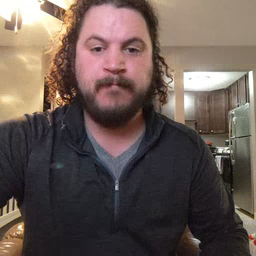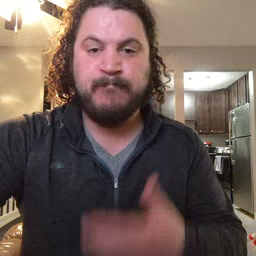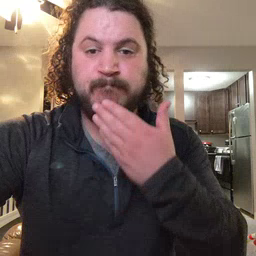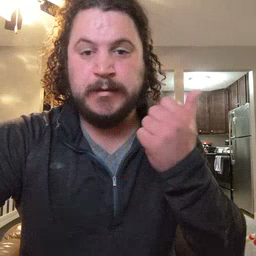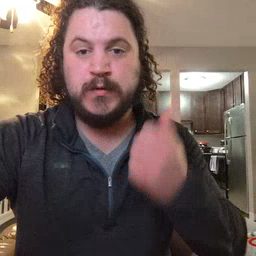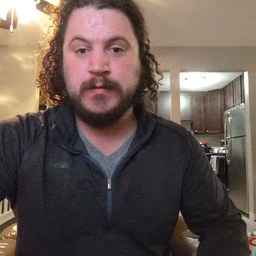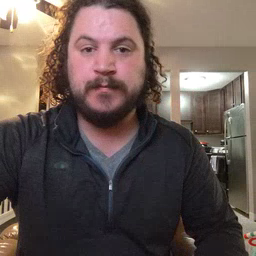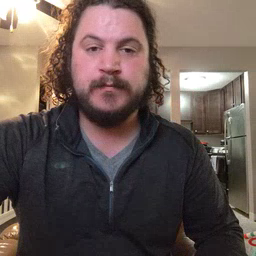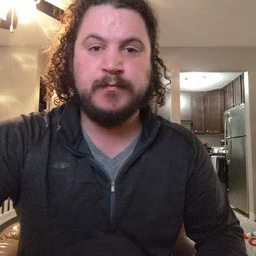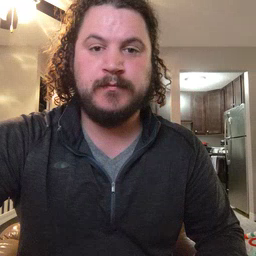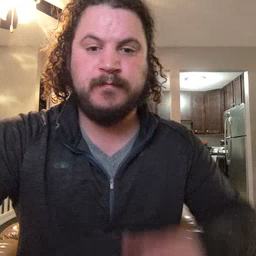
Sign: better